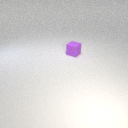
small purple rubber cube